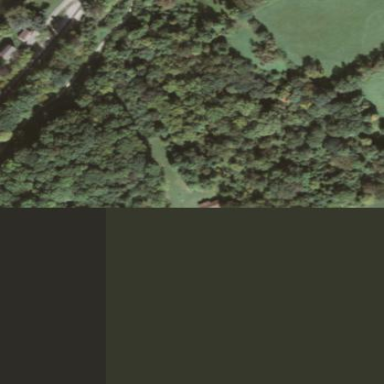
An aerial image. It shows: Serene woodland landscape.